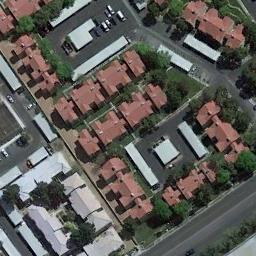
Label: residential